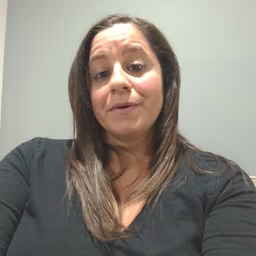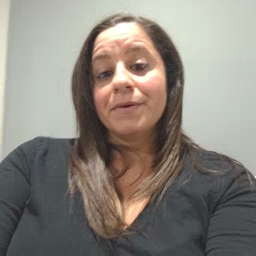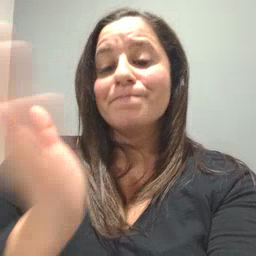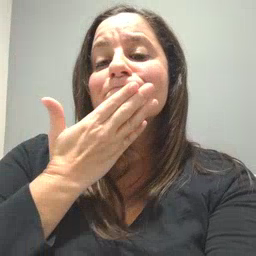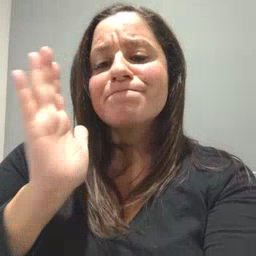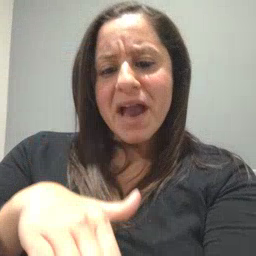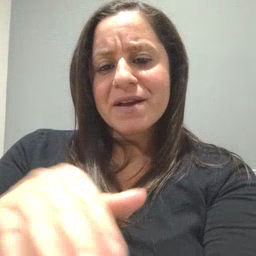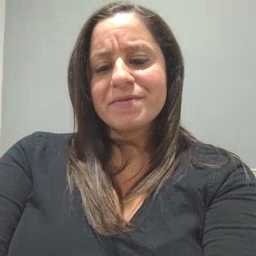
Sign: bad